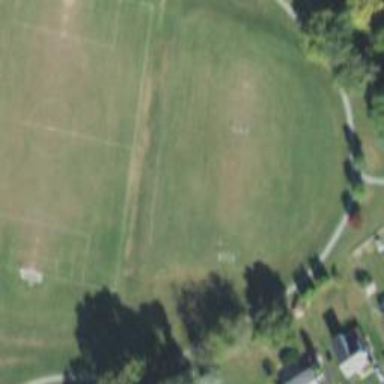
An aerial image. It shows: Soccer pitch for leisureland activities.